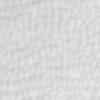
Label: no_change